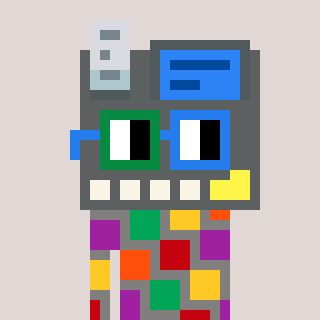
a pixel art character with square green and blue glasses, a cash register-shaped head and a bluegrey-colored body on a warm background